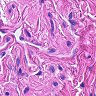
Metastatic tissue present: no